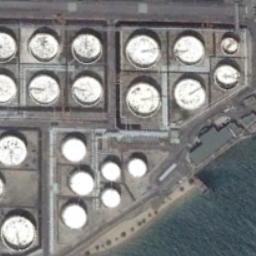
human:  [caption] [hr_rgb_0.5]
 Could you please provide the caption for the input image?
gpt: There are three white storage tanks and three silver storage tanks .

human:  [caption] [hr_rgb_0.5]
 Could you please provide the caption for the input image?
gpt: There is a building next to the storage tanks .

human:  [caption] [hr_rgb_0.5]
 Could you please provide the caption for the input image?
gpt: There are many storage tanks on the bare land next to the water .

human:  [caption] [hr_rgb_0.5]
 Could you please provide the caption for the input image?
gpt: In the open space surrounded by water there are many neatly arranged storage tanks of different sizes .

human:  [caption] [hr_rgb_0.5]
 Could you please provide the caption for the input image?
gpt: There are some white storage tanks arranged neatly beside the river .